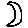
Label: moon